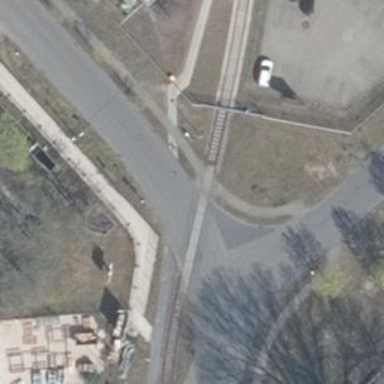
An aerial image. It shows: Railway spur service.